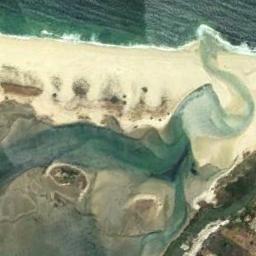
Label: beach